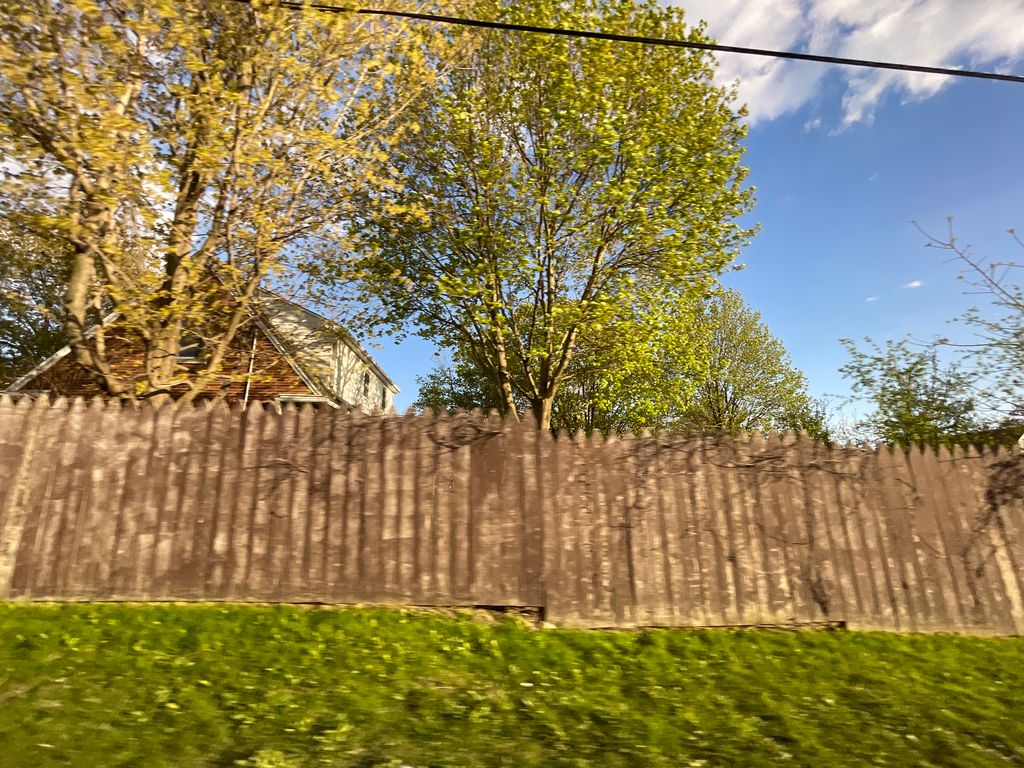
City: kitchener-waterloo